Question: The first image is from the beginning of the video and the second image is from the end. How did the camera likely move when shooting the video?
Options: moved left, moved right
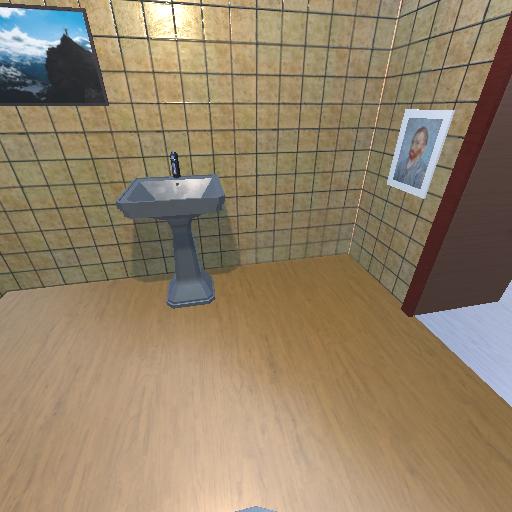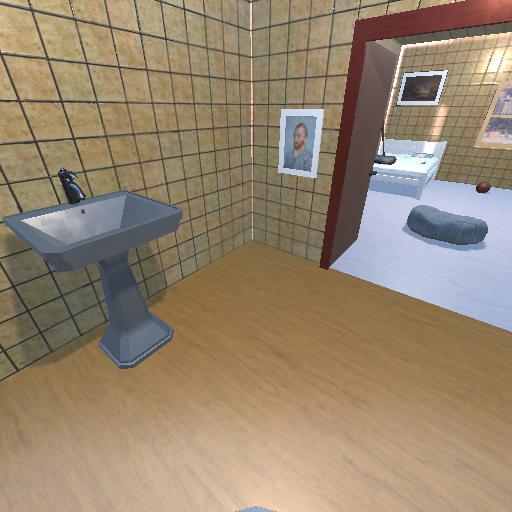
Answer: moved left